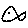
Label: fish